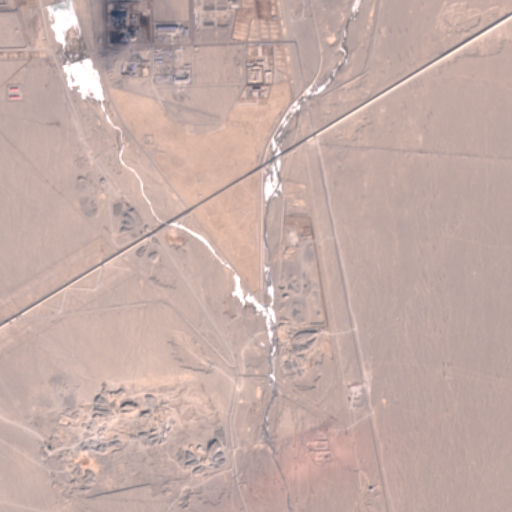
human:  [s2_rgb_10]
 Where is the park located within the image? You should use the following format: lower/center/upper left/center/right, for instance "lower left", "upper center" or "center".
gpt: The park is located in the upper left of the image.
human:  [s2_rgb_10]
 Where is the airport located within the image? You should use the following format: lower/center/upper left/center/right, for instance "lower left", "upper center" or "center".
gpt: There is no airport in the image.